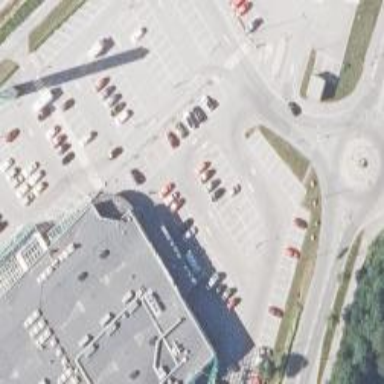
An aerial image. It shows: Post office.